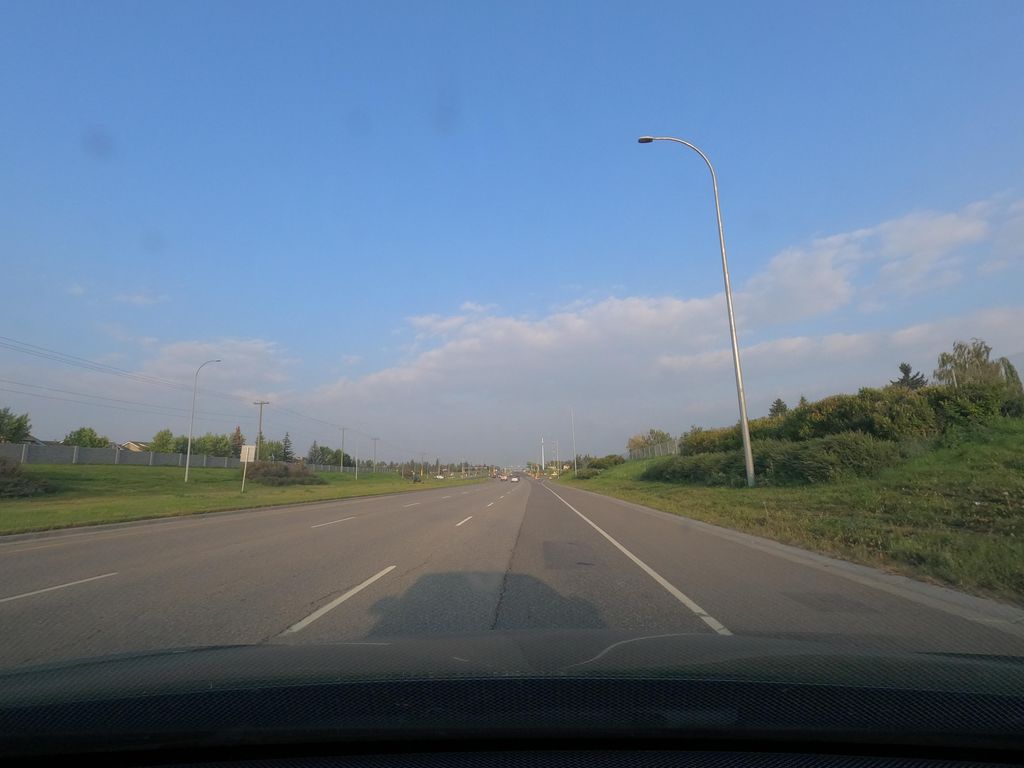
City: calgary